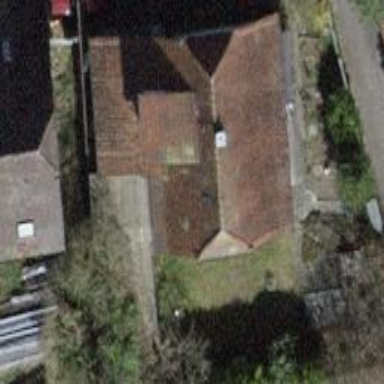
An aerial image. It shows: Building with tiled roof.